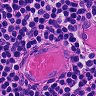
Metastatic tissue present: no